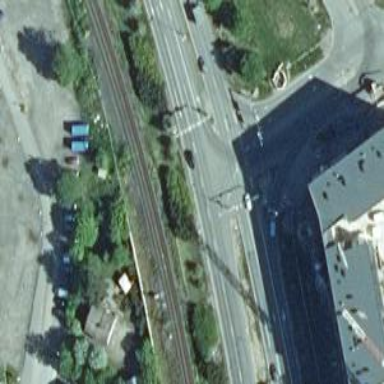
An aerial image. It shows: Primary road with asphalt surface.